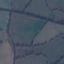
Land use / land cover: Pasture